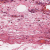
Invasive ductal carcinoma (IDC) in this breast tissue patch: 0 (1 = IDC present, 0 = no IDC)